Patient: sex F, age 69
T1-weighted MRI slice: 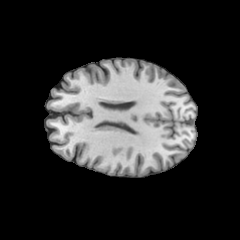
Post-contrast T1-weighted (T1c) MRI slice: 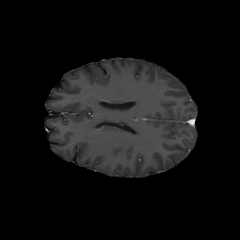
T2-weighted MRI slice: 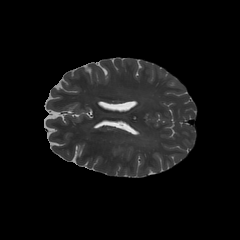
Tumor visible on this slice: no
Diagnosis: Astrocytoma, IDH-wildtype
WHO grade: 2